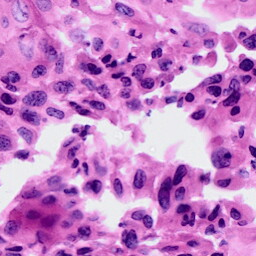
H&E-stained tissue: Cervix